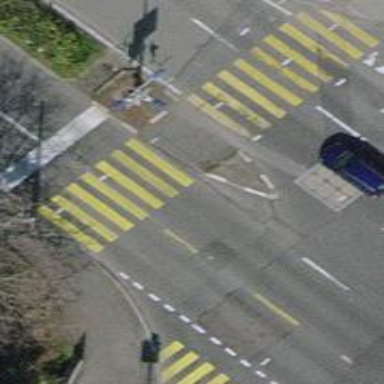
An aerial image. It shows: Crossing with traffic signals.